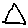
Label: triangle